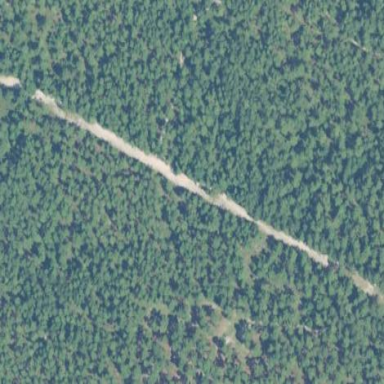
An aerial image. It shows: Sandy track road.